Interaction volume radius: 10 \u00c5
Interaction volume height: 15 \u00c5
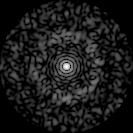
Disorder parameter: 0.8199